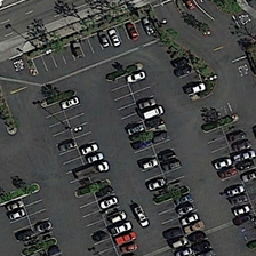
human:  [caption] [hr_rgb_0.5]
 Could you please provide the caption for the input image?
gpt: Parking is an expressway.

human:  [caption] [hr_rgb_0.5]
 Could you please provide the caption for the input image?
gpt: The lost parking lot is a highway.

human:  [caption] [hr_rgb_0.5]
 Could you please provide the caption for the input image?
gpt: The lost parking lot is a freeway.

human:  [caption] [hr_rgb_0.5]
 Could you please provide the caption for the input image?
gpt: The Lost Parking is a road.

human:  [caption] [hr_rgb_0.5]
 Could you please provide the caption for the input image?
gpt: The lost parking lot is a freeway.